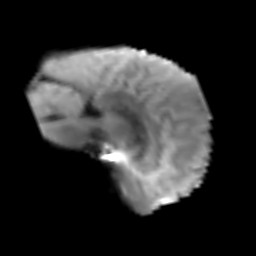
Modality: T2w
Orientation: sagittal
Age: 56
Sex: male
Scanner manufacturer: siemens
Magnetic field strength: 3 T
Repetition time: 3.2 s
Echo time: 0.081 s